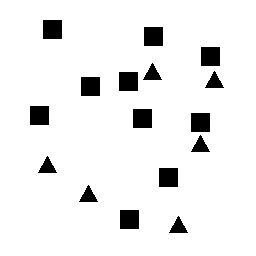
Squares: 10
Triangles: 6
Stars: 0
Total shapes: 16